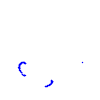
Particle: pion